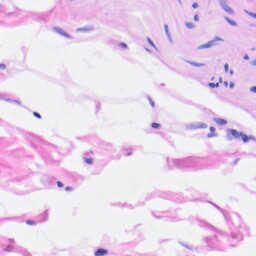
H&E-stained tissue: Heart